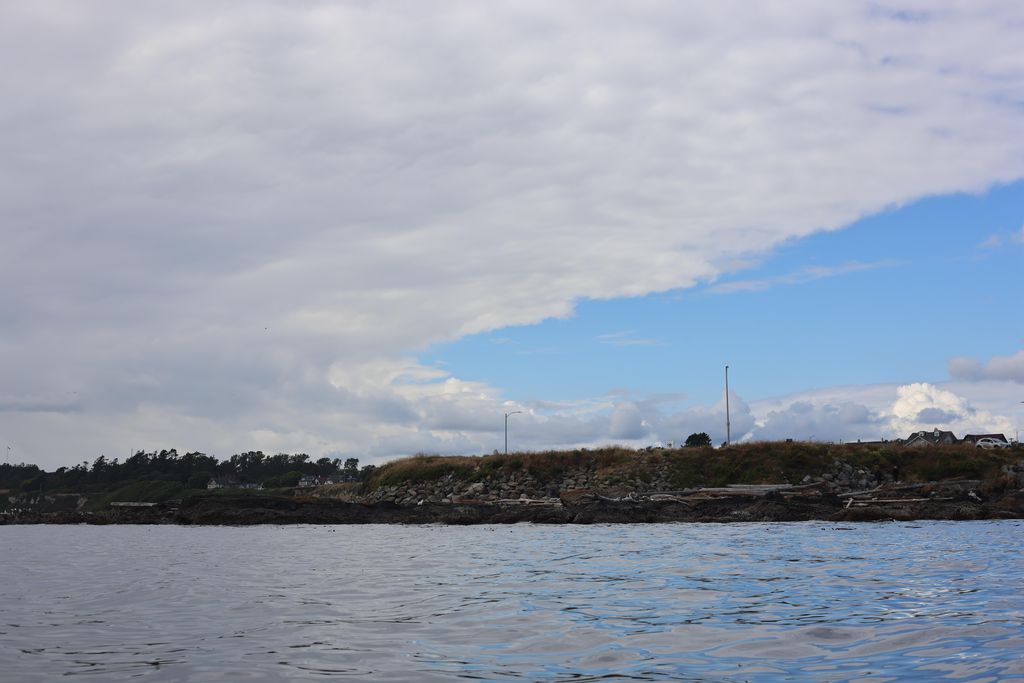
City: victoria